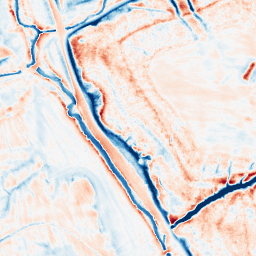
Category: edge_preserving
Decomposition family: anisotropic_diffusion
Decomposition parameters: iterations: 50
kappa: 50
gamma: 0.2
Upsampling method: cubic_catmull_rom
Upsampling parameters: scale: 2
Upsampling scale: 2